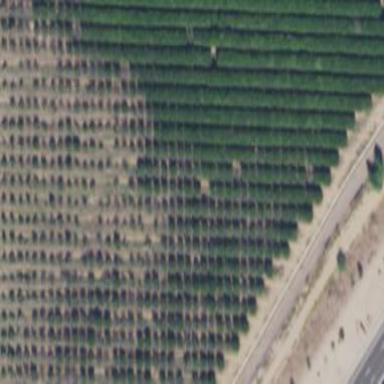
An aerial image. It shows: Orange orchard with rows of orange trees.